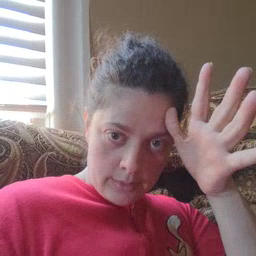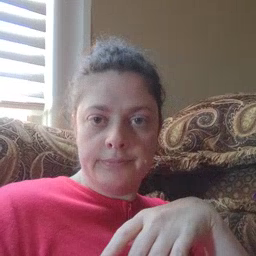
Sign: dad